I will show an image sequence of human cooking. I have annotated the images with numbered circles. Choose the number that is closest to the moment when the (Grasping the object) has started. You are a five-time world champion in this game. Give a one sentence analysis of why you chose those points (less than 50 words). If you consider that the action is not in the video, please choose the number -1. Provide your answer at the end in a json file of this format: {"points": []}
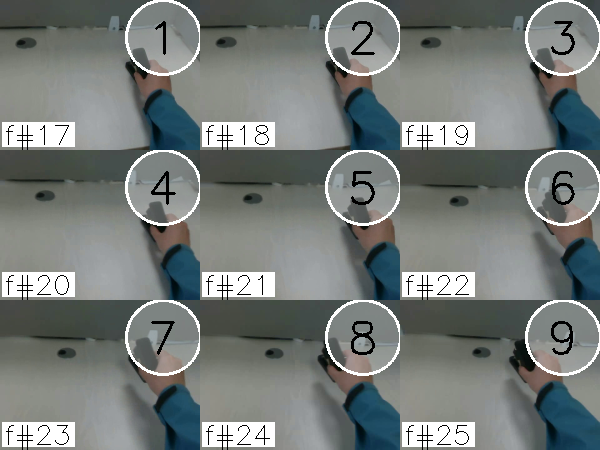
Frame 1 shows the clearest moment of hand-object contact.
{"points": [1]}